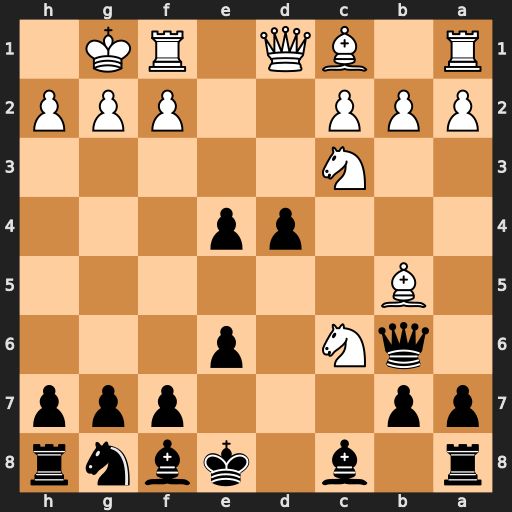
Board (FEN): r1b1kbnr/pp3ppp/1qN1p3/1B6/3pp3/2N5/PPP2PPP/R1BQ1RK1
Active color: b
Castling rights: kq
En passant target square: -
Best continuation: bxc6 Bxc6+ Qxc6